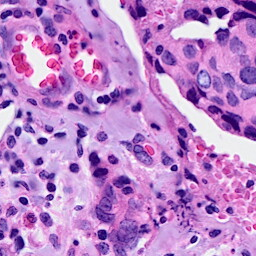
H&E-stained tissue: Breast